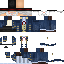
A male skeleton skin with dark skin, wearing brown helmet dressed in a blue armor chest and black pants, featuring a closed mouth.